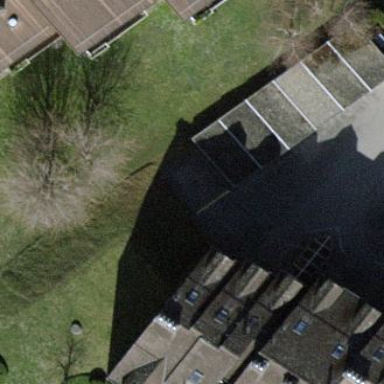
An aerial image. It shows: Garage building.